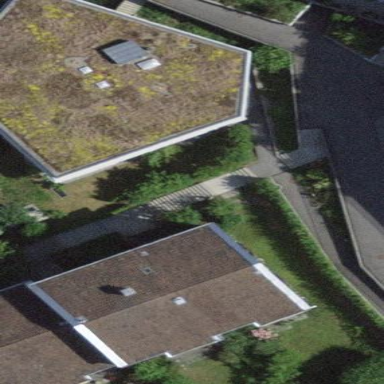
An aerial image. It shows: Residential building with flat roof.